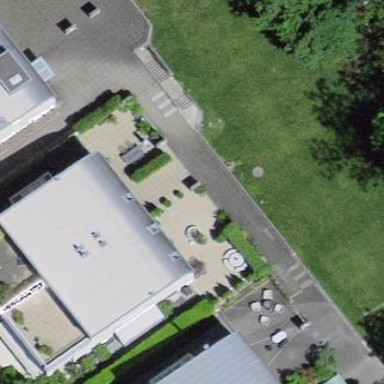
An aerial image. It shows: Terrace building.